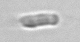
Label: flagellate_morphotype3